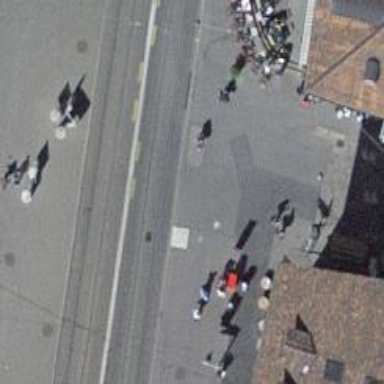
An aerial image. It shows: Tram stop for public transport.